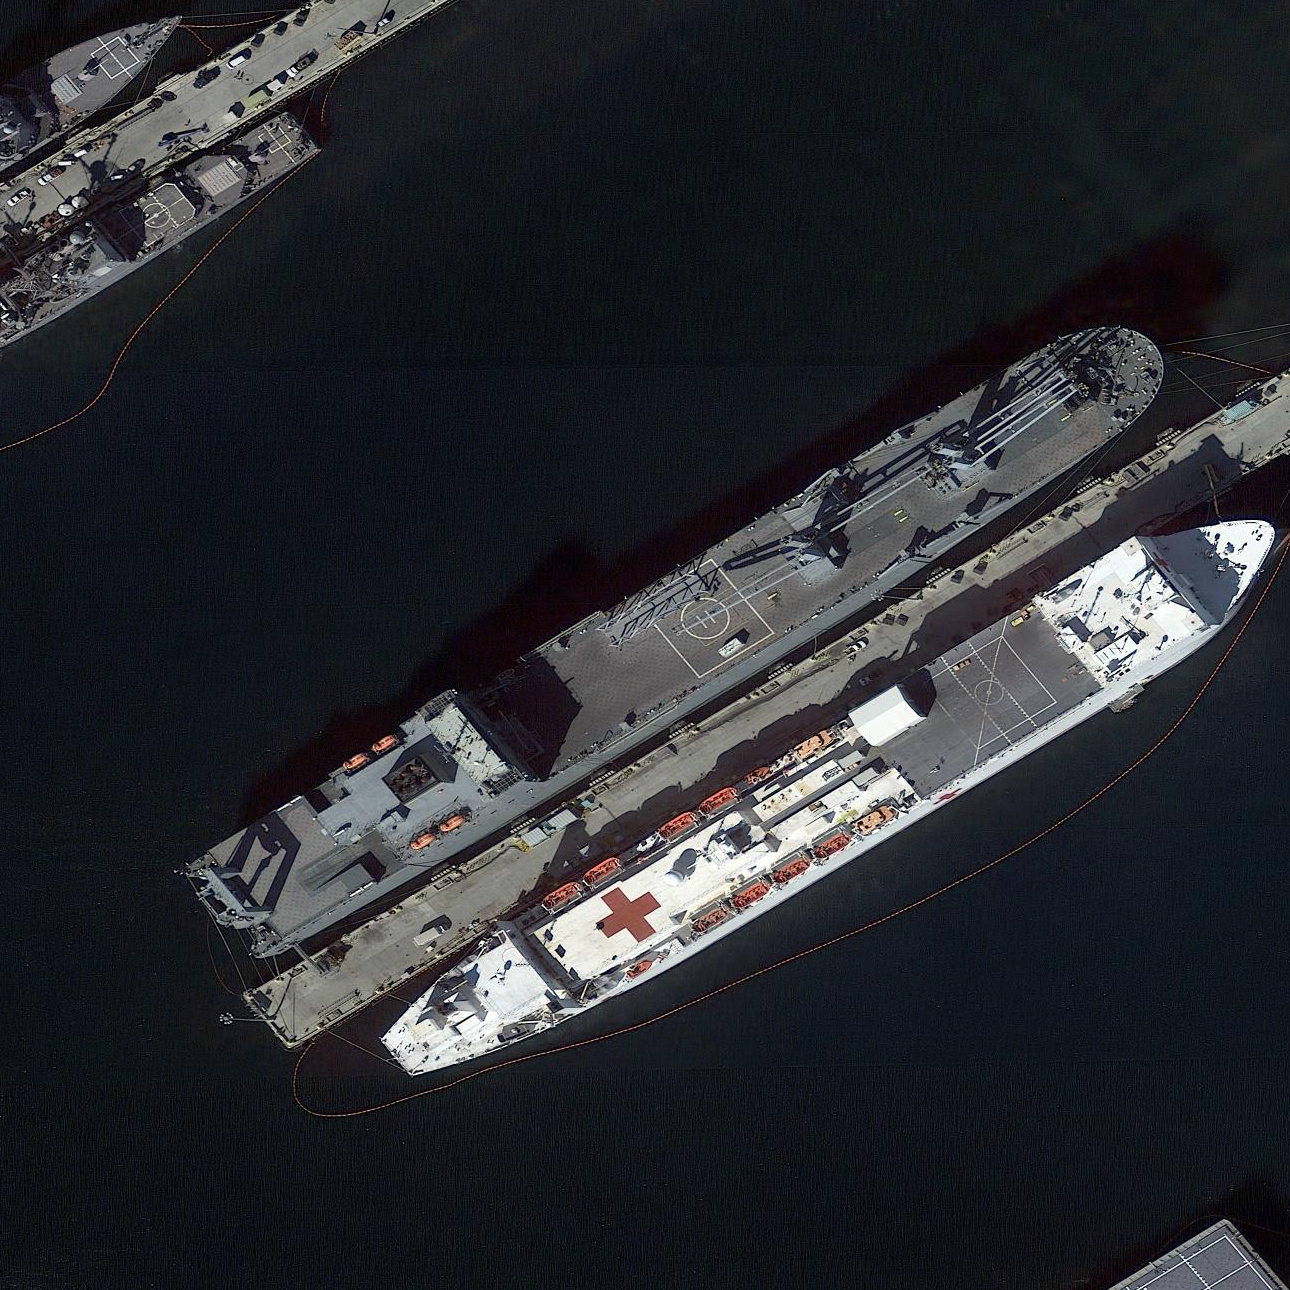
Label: Medical_ship